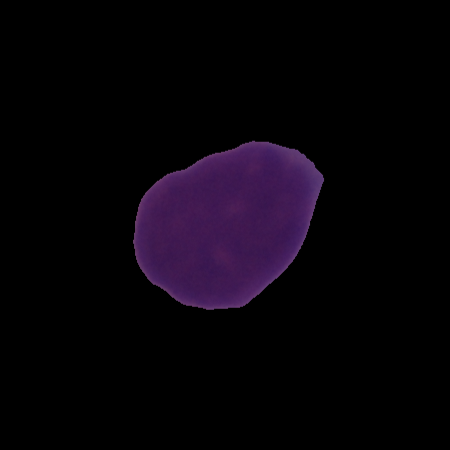
Label: cancer